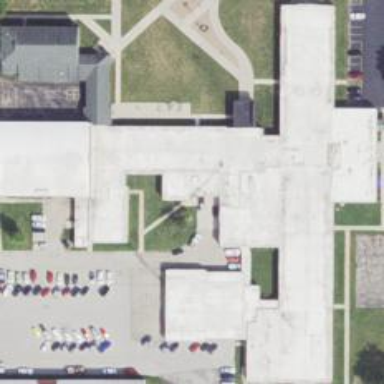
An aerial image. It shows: School building.